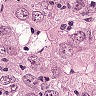
Metastatic tissue present: yes